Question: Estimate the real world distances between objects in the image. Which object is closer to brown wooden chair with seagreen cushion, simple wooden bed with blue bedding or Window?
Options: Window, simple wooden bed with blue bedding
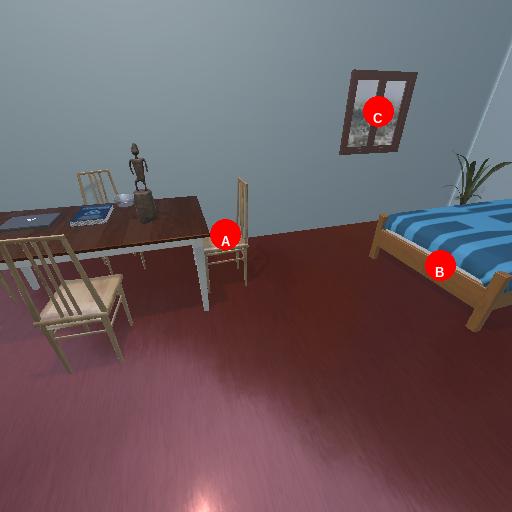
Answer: Window